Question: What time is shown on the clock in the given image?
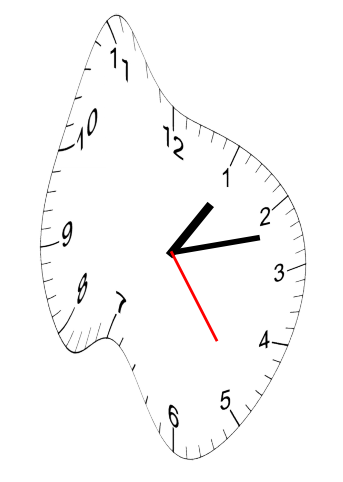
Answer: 01:12:24